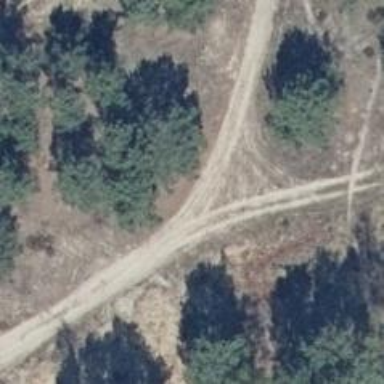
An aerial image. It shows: Sandy track road with grade 4 track type.